Brain MRI study timepoint: early_postop
T1CE (contrast-enhanced T1) slice:
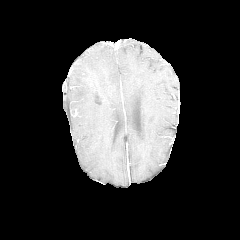
T2-FLAIR slice:
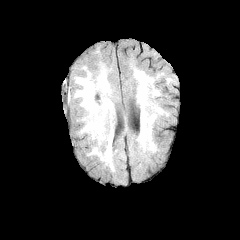